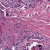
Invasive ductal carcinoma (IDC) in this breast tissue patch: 1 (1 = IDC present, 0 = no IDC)